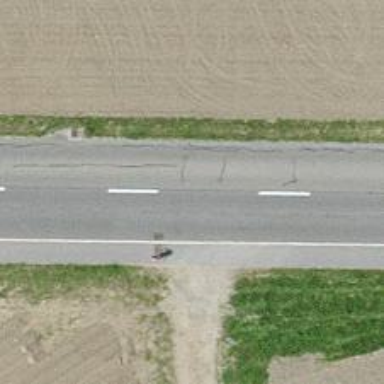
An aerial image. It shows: Secondary road with asphalt surface and sidewalk on the left.